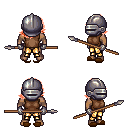
a pixel art fantasy rpg character, male body template, human, dark skin, brown sleeveless shirt, gold greaves, red swoop hairstyle, metal helm, metal gloves, brown slippers, spear, four views (front, back, left, right), 2x2 character sprite sheet, small pixel art, hard edges, no anti-aliasing